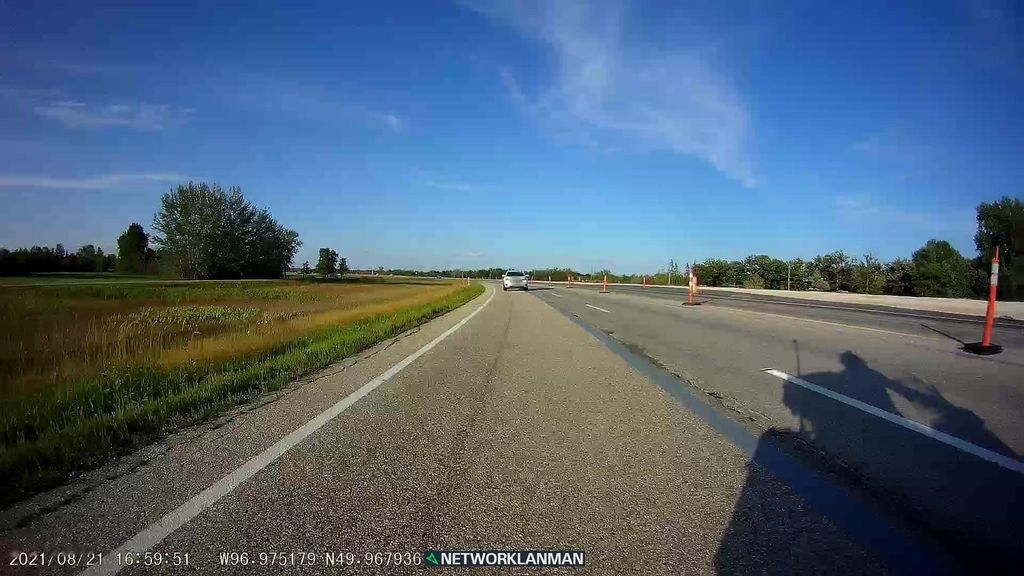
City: winnipeg